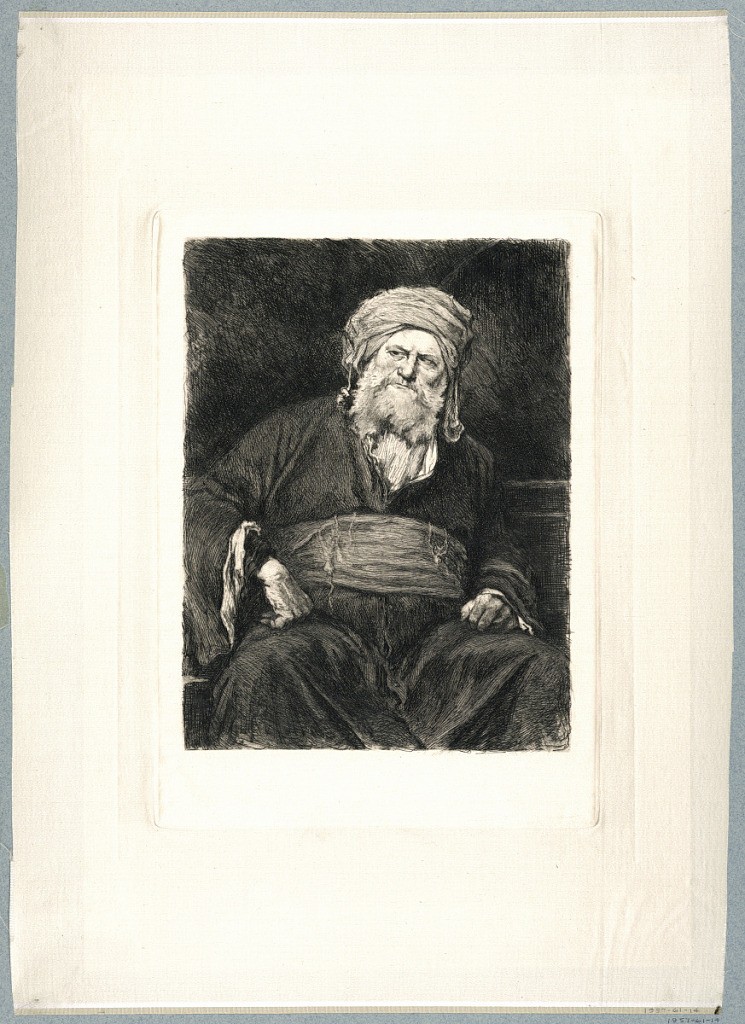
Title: Pharisian
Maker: William Unger, German, 1837 - 1932
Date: ca. 1880
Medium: Etching in dark brown ink on white satin
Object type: Print
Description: Knee length portrait of a large man seated frontally, wearing robes and a turban. His glance is directed to the left, his right hand leans on his right thigh.